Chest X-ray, PA view. Patient: 51 years old, sex M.
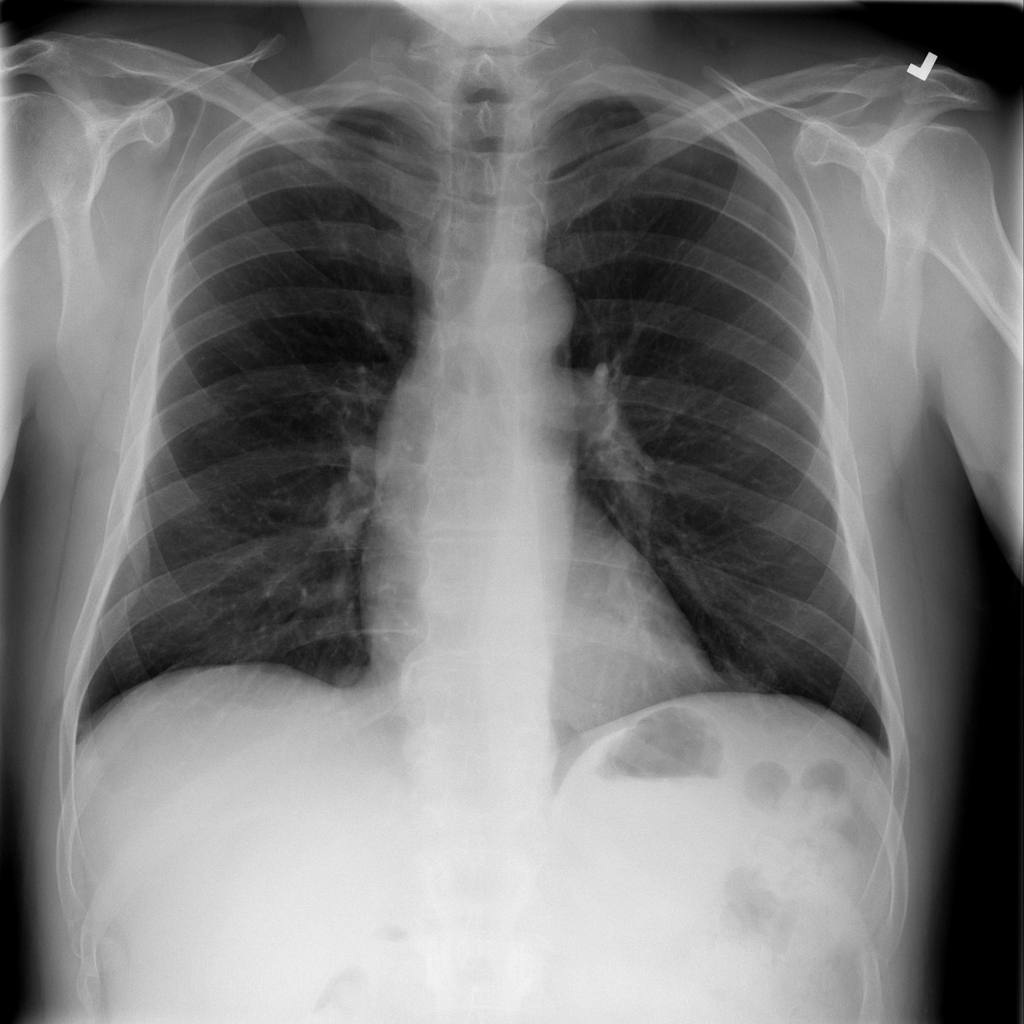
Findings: Atelectasis